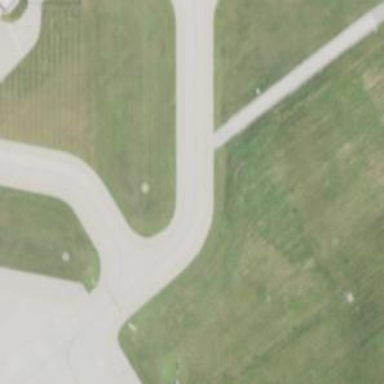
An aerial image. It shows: Image of taxiway at airport.